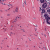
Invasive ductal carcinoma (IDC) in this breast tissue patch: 0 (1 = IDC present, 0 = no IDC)